Question: My goal is to create a directive that arranges a set of varied height divs into a pattern that eliminates whitespace between them. Like how Pinterest tessellates divs into a mosaic:

My approach to this was:
1. Create a directive that will wrap a set of divs to tessellate. <tessellate columns="6">
<div ng-repeat="item in items" class="thumbnail">
{{item.name}}
</div>
</tessellate>
2. Use a directive template to set up the columns first. (tessellateTemplate.html) <div class="container">
<div class="row">
<div class="col-sm-{{12/columns}}" ng-repeat="i in numberToArray(columns) track by $index"></div>
</div>
</div>
3. Use the directive to grab the divs after the data has been bound to them and, one-by-one, add them to the column with the shortest height. app.directive('tessellate', function () {
return {
restrict: 'E',
scope: {
columns: '='
},
controller: ['$scope', function ($scope) {
// Ensure number of columns is divisible by 12.
if (isNaN($scope.columns) || 12 % $scope.columns != 0) {
$scope.columns = 6;
}
$scope.numberToArray = function (num) {
return new Array(num);
};
}],
// Get child divs and add to template here.
// Should I use compile or link??
templateUrl: "/app/directives/templates/tessellateTemplate.html"
};
});
Seems simple enough, right? The problem I keep running into is that I can't figure out how to get the divs data has been bound to them. This is important because the real height of the divs is needed to decide which column it should go in.
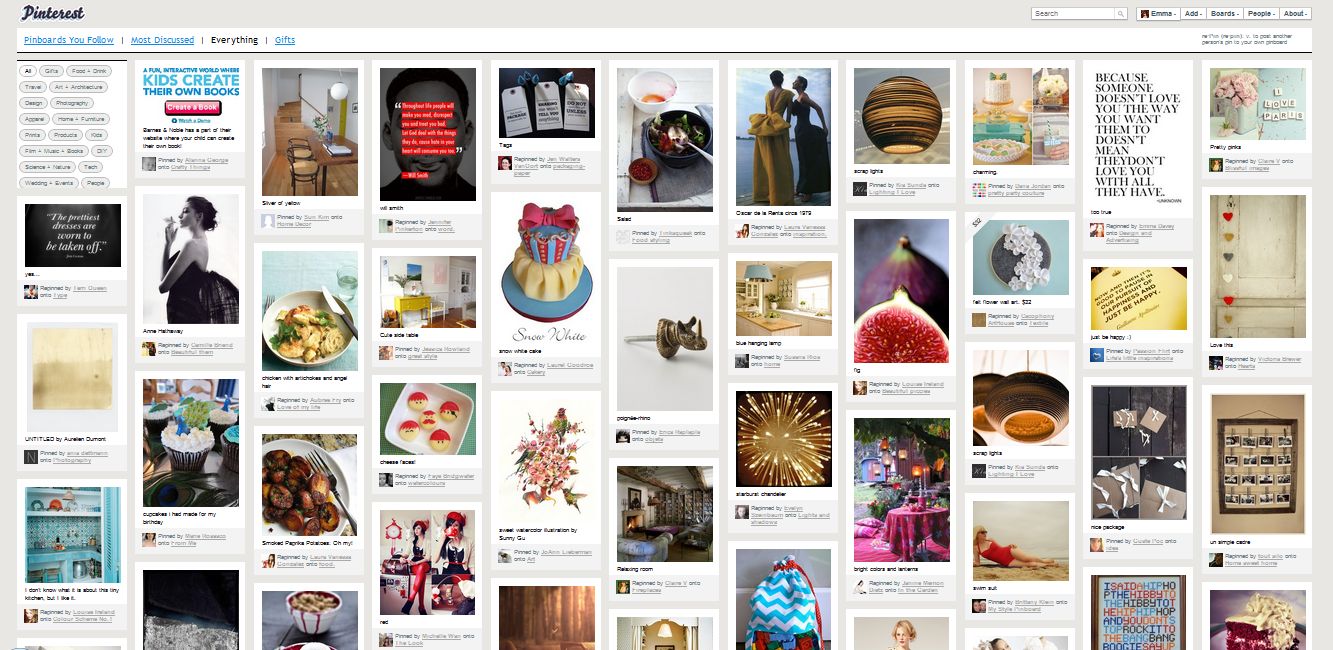
Answer: To answer my own question, the only way I could figure this out was to use $timeout. I'm not a fan of it, but it works. If anyone has a better way, please post an answer. :)
I modified my directive template (tessellateTemplate.html) to transclude the divs:
'''
<div>
<div class="container">
<div class="row">
<div class="col-sm-{{12/columns}}" ng-repeat="i in numberToArray(columns) track by $index"></div>
</div>
</div>
<div ng-transclude></div>
</div>
'''
Then I modified my directive to have 'transclude: true' and also do the tessellating in a $timeout (please don't laugh at my chained method calls, it's been a while since I've had to use JQuery :P):
'''
app.directive('tessellate', function () {
return {
restrict: 'E',
replace: true,
transclude: true,
scope: {
columns: '='
},
controller: ['$scope', '$element', '$attrs', function ($scope, $element, $attrs) {
// Ensure number of columns is divisible by 12.
if (isNaN($scope.columns) || 12 % $scope.columns != 0) {
$scope.columns = 6;
}
$scope.numberToArray = function (num) {
return new Array(num);
};
$scope.getShortestColumn = function () {
var cols = $element.children().first().children().first().children();
var shortCol = null;
angular.forEach(cols, function (col) {
col = angular.element(col);
if (shortCol == null || col.height() < shortCol.height()) {
shortCol = col;
}
});
return shortCol;
};
$timeout(function () {
var divs = $element.children().first().next().children();
for (var i = 0; i < divs.length; i++) {
$scope.getShortestColumn().append(divs[i]);
}
}, 0);
}],
templateUrl: "/app/directives/templates/tessellateTemplate.html"
};
});
'''
Usage remains the same:
'''
<tessellate columns="6">
<div ng-repeat="item in items">
{{item.name}}
</div>
</tessellate>
'''